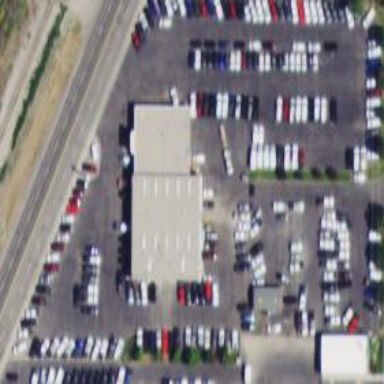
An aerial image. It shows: Parking area.